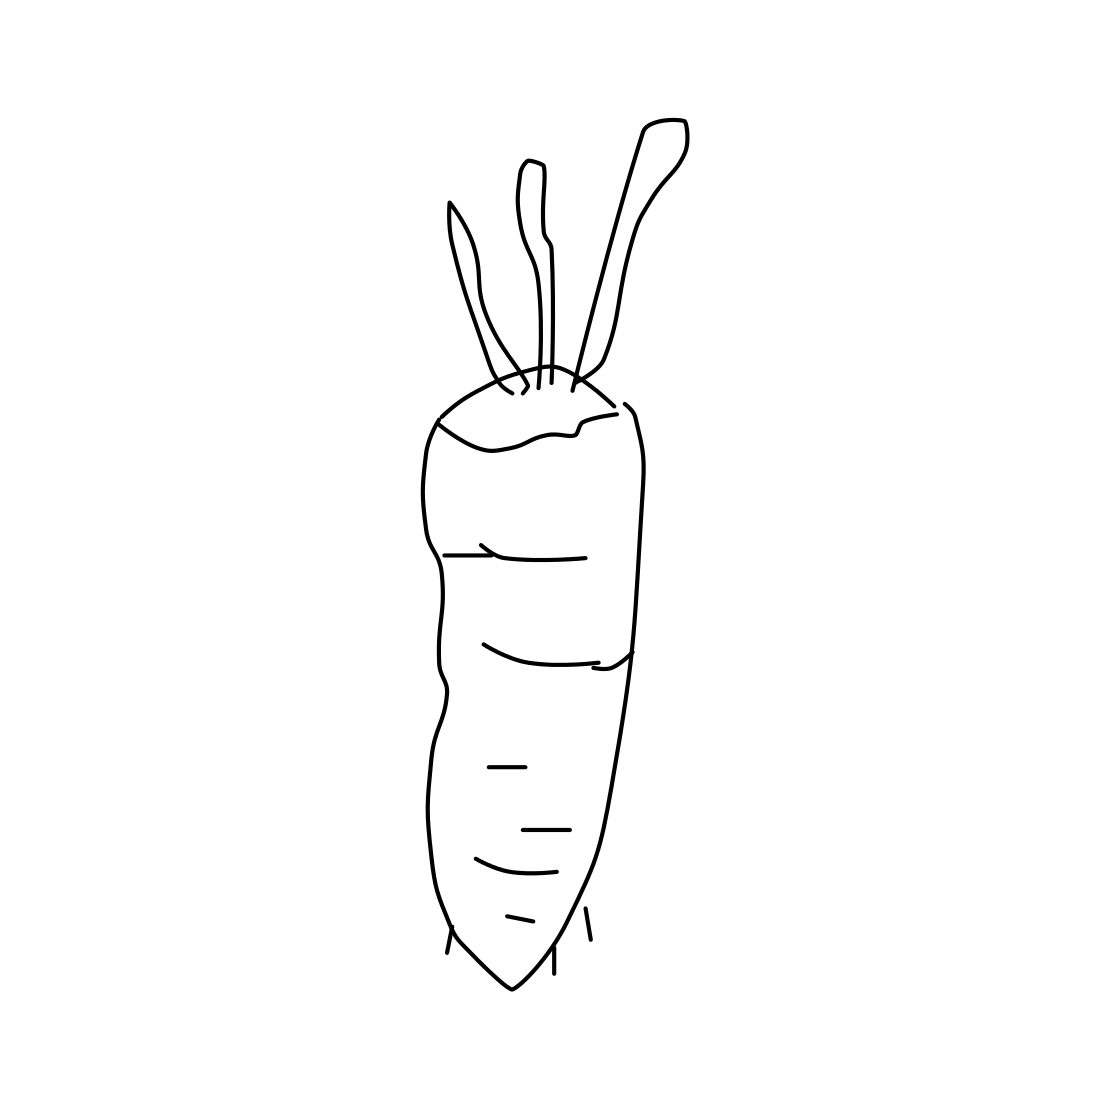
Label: carrot